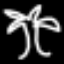
Label: palm tree